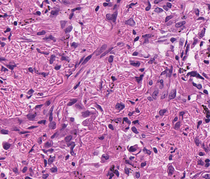
Tumor epithelial tissue: no
Tumor-associated stroma tissue: yes
Normal tissue: no